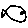
Label: fish